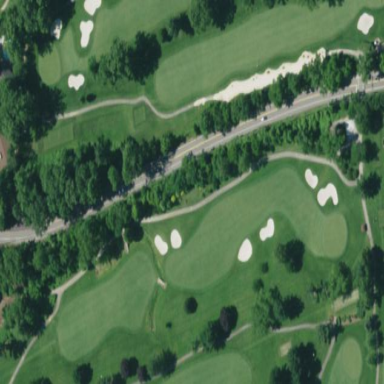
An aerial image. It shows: Well-maintained grassy area designated as golf fairway.